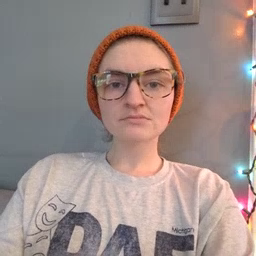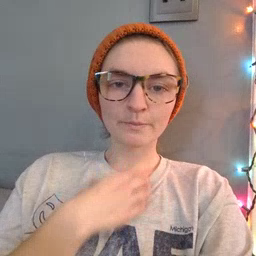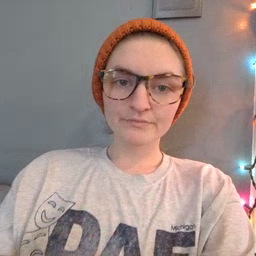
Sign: hungry